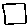
Label: square